Field crop: maize
Growth stage: 2
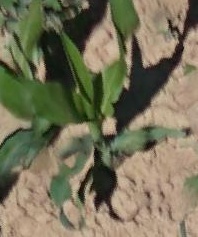
Species: maize